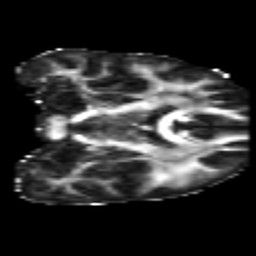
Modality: FA
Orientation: coronal
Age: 25
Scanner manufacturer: philips
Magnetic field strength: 3 T
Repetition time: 8.6 s
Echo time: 0.127 s